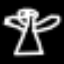
Label: angel